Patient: sex F, age 60
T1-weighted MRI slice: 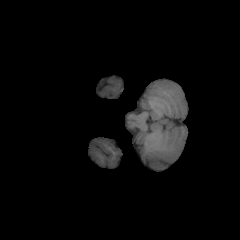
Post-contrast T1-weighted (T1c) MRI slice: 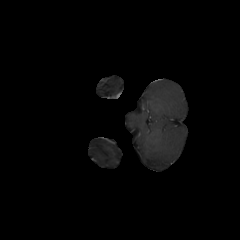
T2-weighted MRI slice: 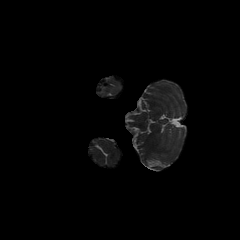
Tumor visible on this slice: no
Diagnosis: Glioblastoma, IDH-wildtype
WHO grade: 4